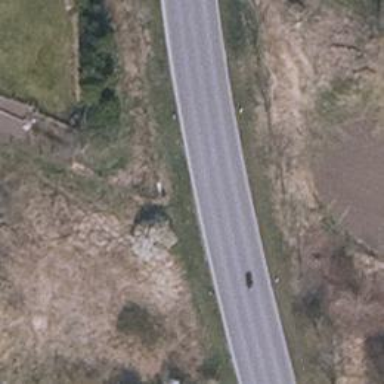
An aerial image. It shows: Primary road with asphalt surface.